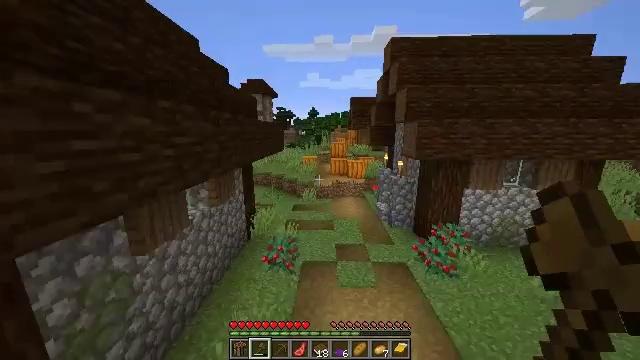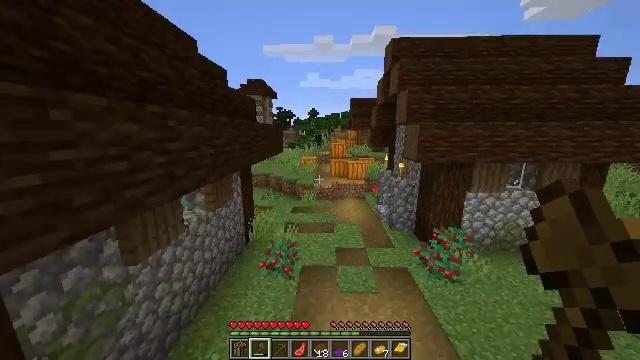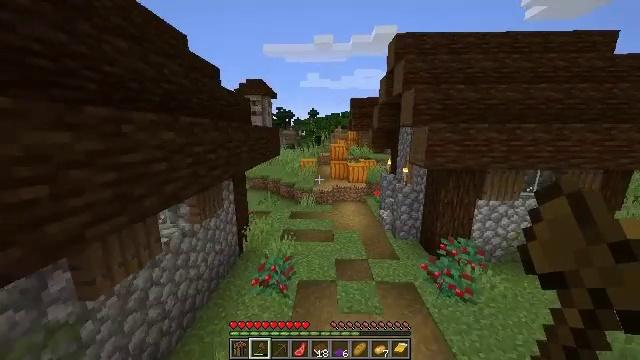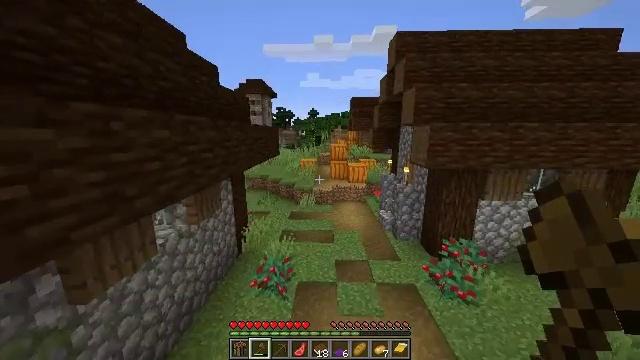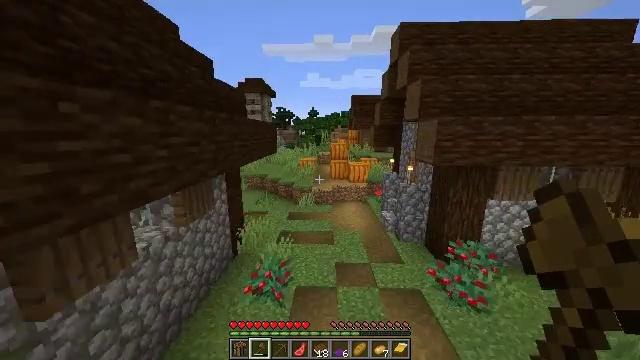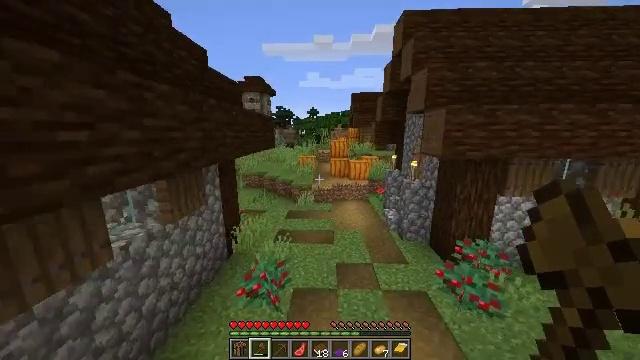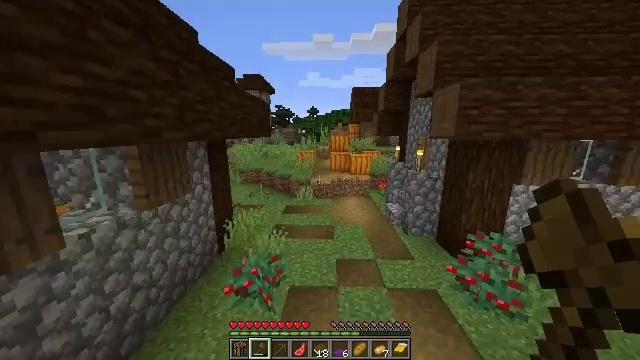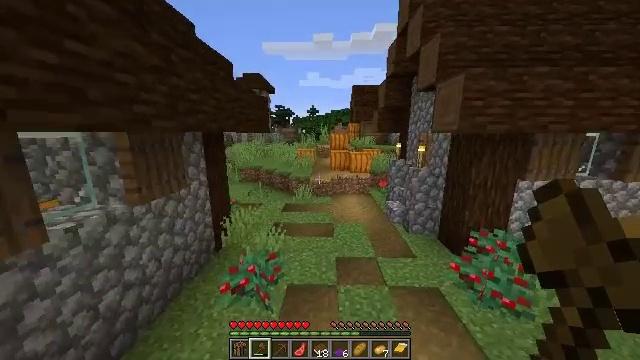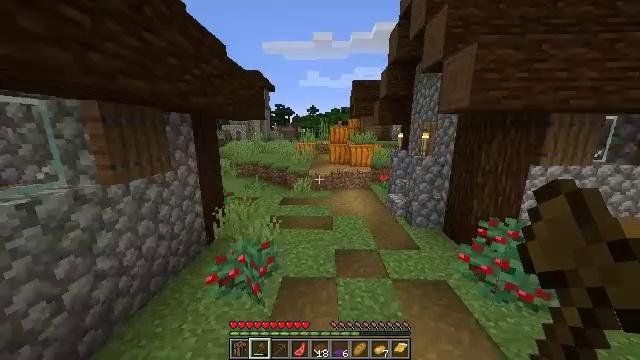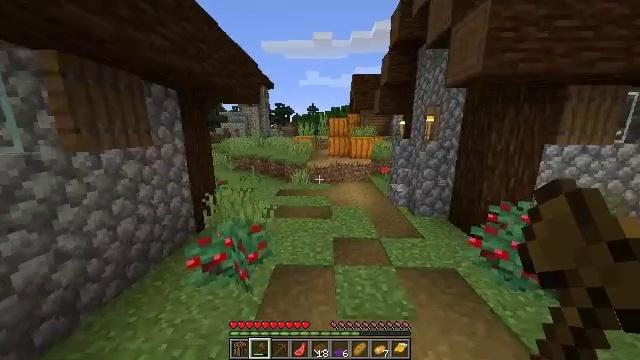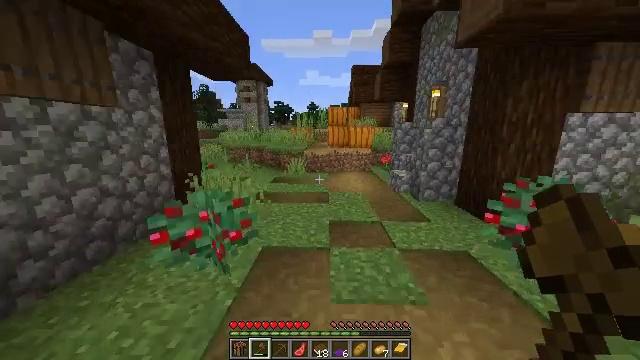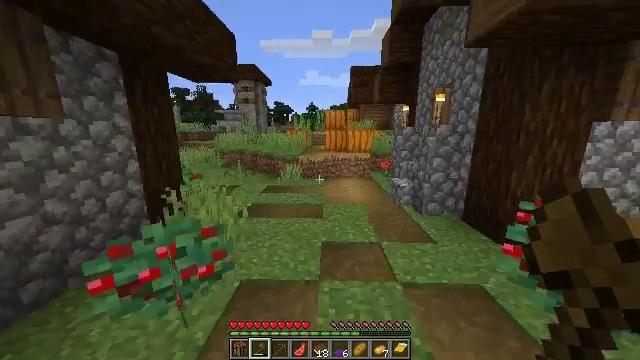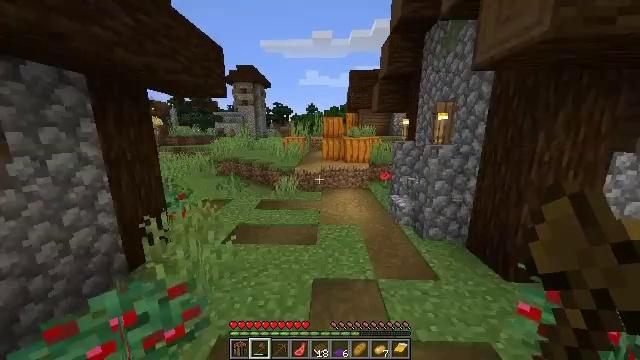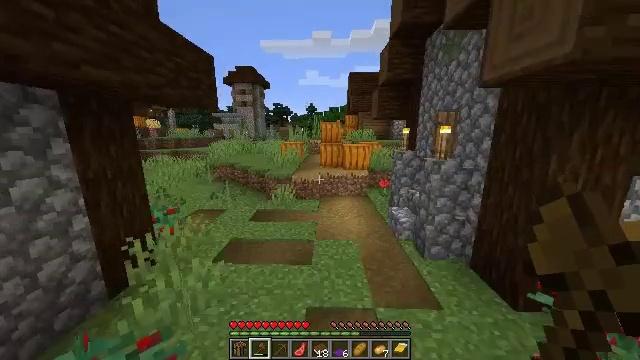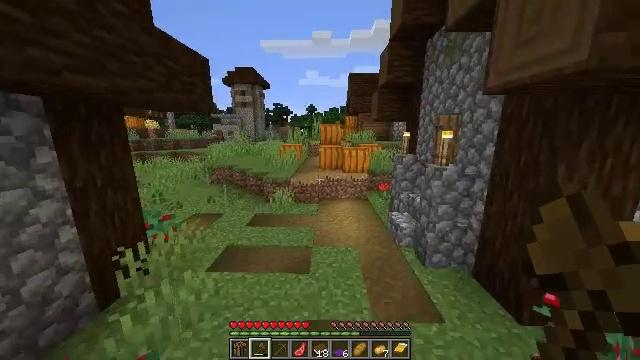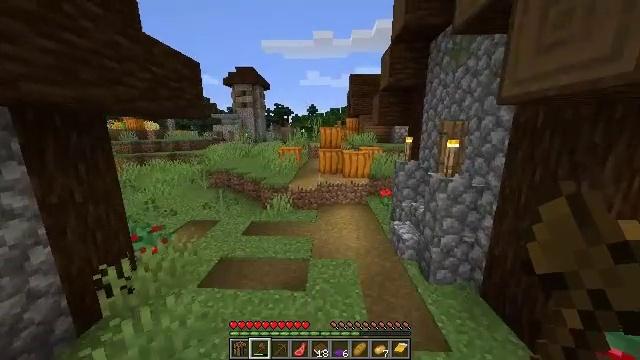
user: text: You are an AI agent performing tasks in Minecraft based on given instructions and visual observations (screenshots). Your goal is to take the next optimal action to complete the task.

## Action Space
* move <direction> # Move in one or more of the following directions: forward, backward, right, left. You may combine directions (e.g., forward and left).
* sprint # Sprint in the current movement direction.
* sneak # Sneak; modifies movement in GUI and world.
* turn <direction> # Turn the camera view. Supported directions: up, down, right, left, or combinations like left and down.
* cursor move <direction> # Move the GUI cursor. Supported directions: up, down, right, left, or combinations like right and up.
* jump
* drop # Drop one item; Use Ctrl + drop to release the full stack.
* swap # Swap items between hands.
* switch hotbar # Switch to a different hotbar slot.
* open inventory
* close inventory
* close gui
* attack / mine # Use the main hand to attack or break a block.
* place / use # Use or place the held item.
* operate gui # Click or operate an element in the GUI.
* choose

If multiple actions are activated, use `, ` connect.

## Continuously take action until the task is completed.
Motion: motion action
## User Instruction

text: Break the smoker to collect it.
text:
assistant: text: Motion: move forward, jump
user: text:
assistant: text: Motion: move forward, jump
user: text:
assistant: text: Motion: move forward, jump
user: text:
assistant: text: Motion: move forward, jump
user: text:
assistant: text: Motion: move forward, jump
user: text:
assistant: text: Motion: move forward and move right, jump
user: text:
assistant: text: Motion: move forward and move right, jump
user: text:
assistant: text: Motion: move forward and move right, jump
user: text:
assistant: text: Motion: move forward and move right, jump
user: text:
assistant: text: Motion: move forward and move right, jump
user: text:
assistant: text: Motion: move forward and move right, jump
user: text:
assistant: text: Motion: move forward, jump
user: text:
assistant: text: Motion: move forward, jump
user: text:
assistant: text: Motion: move forward, jump
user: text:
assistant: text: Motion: move forward, jump
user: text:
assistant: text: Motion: move forward, jump
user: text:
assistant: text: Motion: move forward, turn down, jump
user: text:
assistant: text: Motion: move forward
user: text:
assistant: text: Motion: move forward
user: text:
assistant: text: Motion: move forward
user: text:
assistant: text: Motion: move forward
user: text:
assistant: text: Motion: move forward
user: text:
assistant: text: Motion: move forward, turn left and up, jump
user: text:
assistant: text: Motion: move forward, turn left and up, jump
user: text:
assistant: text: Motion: move forward, turn left and down, jump
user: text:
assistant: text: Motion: move forward, turn left, jump
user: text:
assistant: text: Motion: move forward, turn left, jump
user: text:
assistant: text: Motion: move forward and move right, turn left and up, jump
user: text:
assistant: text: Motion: move forward and move right, turn left and up, jump
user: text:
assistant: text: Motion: move forward and move right, turn left